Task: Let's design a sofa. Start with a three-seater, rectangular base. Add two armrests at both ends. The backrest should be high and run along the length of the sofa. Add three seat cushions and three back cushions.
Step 302:
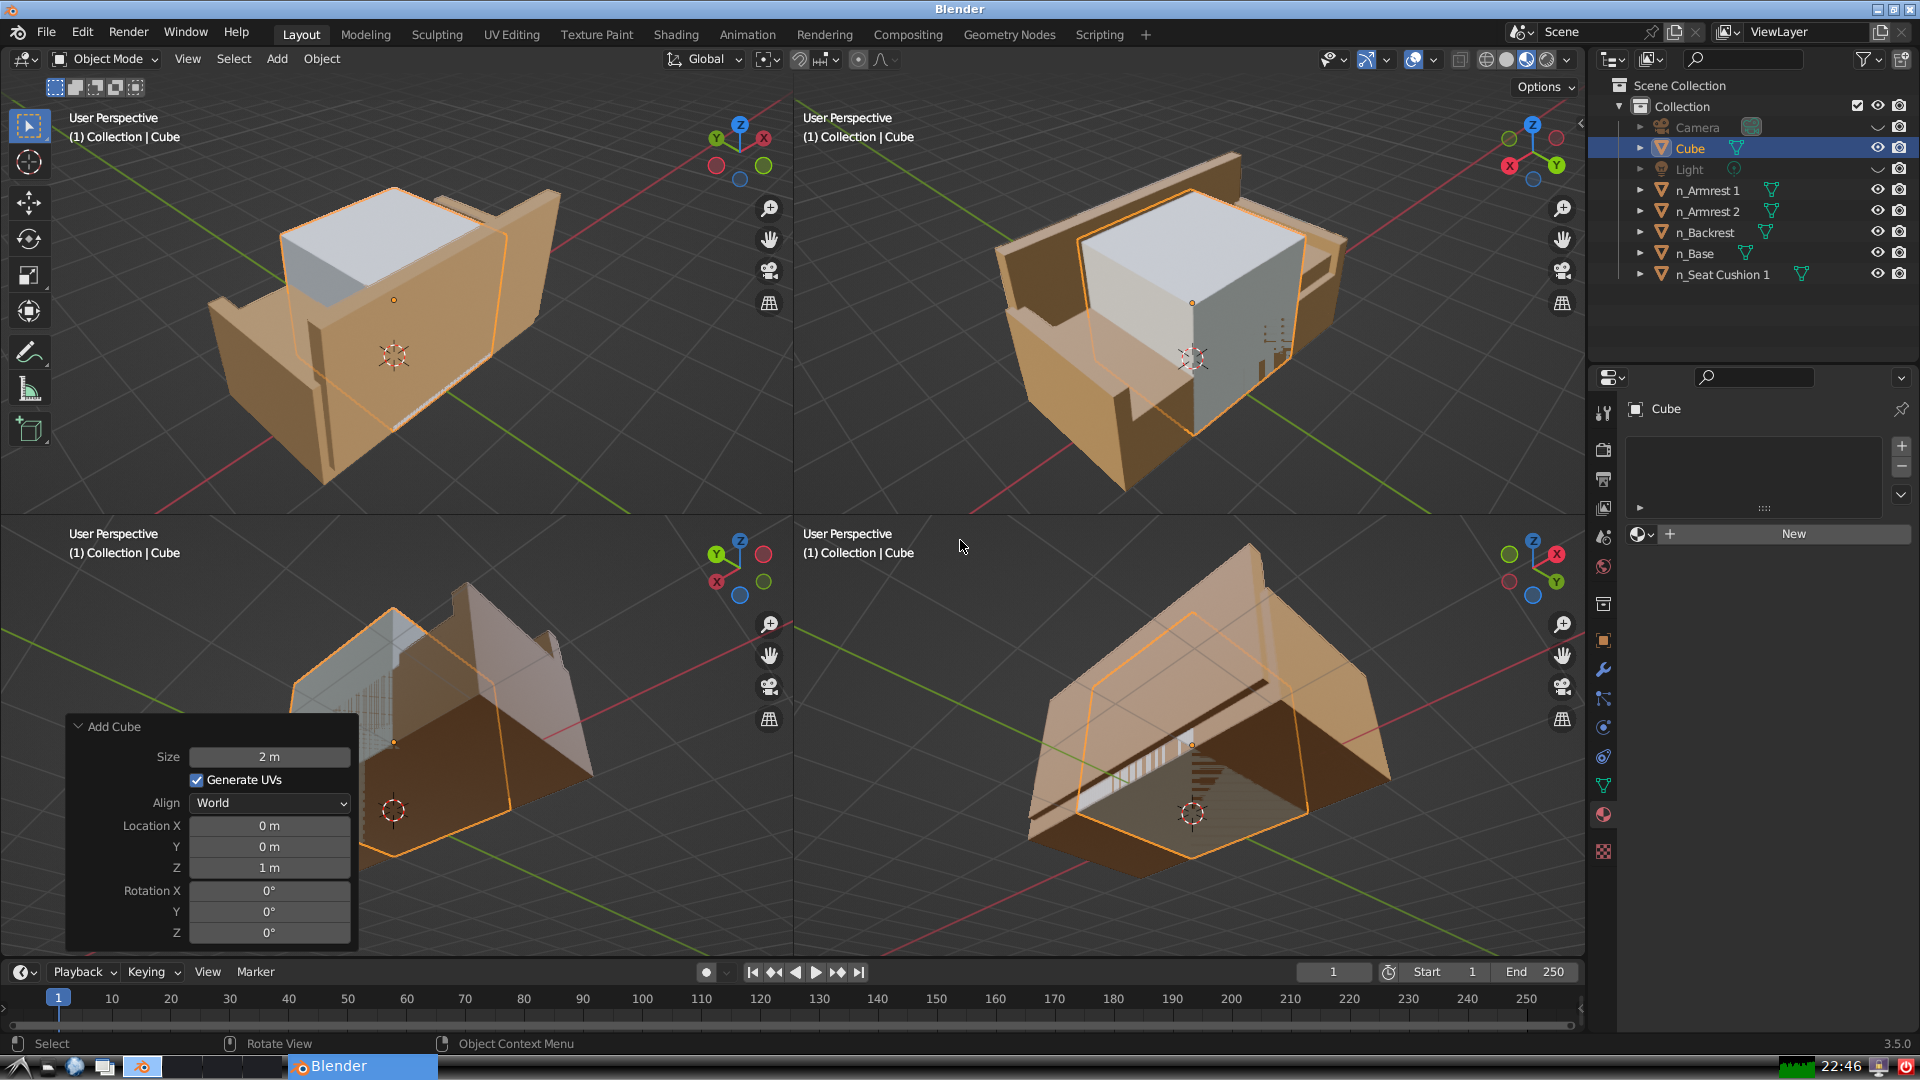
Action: {"mouse_move": [1608, 631]}